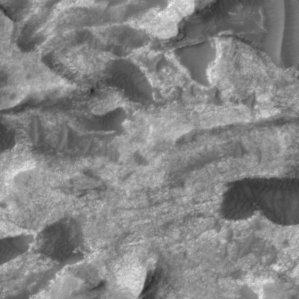
Label: non_frost